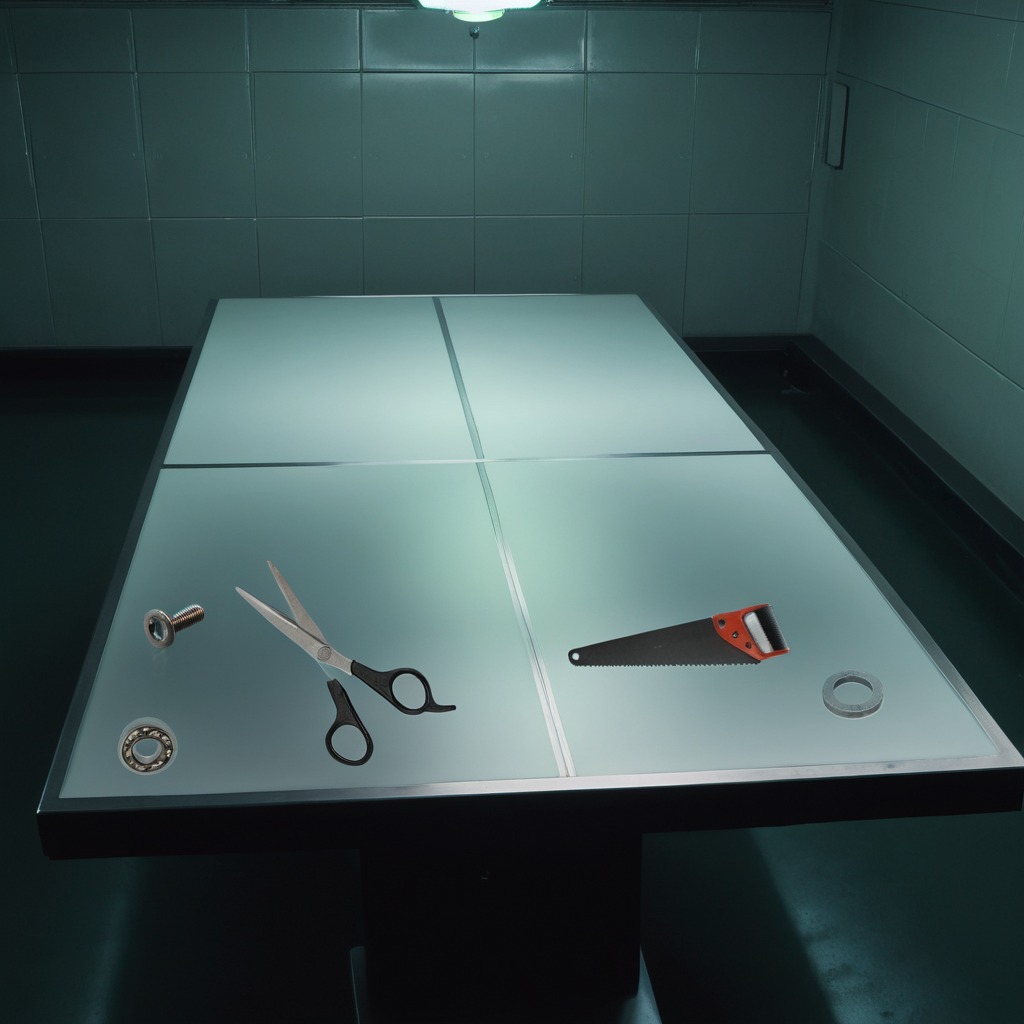
A ball bearing, a flat washer, a machine screw, a saw, and a pair of scissors are lying on the table.